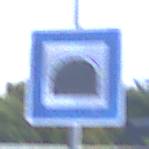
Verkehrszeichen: Tunnel
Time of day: SunriseSunset
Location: Outdoor (Suburban)
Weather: PartlyCloudy
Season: NotSpecified
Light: Natural